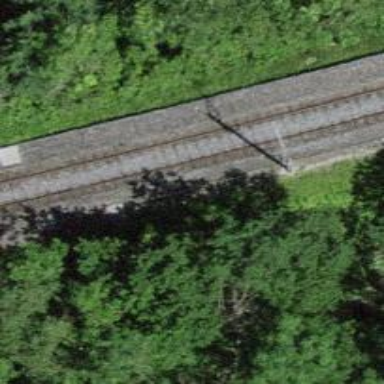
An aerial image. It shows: Rail line with electrified contact lines on embankment.